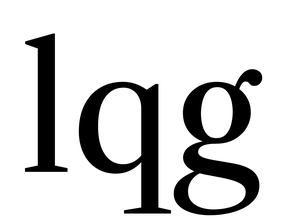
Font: LibreCaslonText_Regular